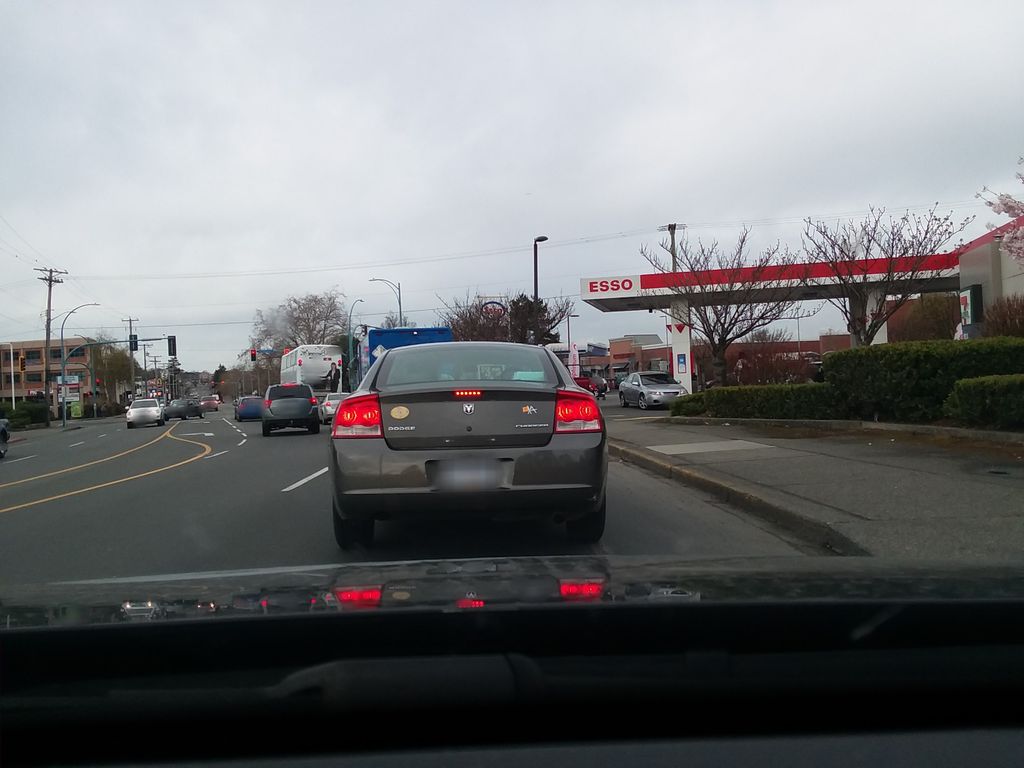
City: victoria